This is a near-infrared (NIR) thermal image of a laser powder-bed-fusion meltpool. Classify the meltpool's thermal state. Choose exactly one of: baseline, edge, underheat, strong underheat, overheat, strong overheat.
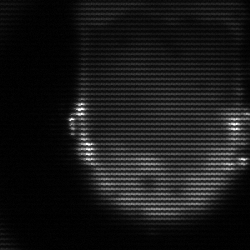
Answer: baseline